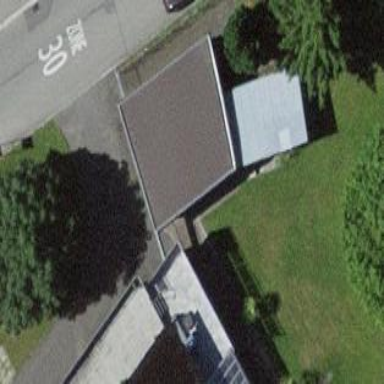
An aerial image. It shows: Garage building.